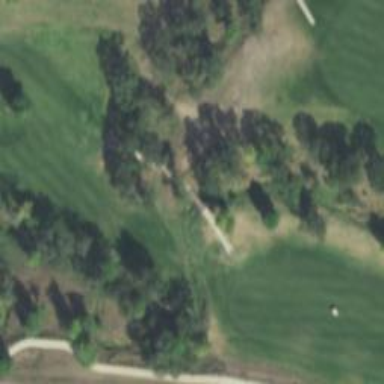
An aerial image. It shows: Service road designated as golf cart path or track.